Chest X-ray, PA view. Patient: 78 years old, sex F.
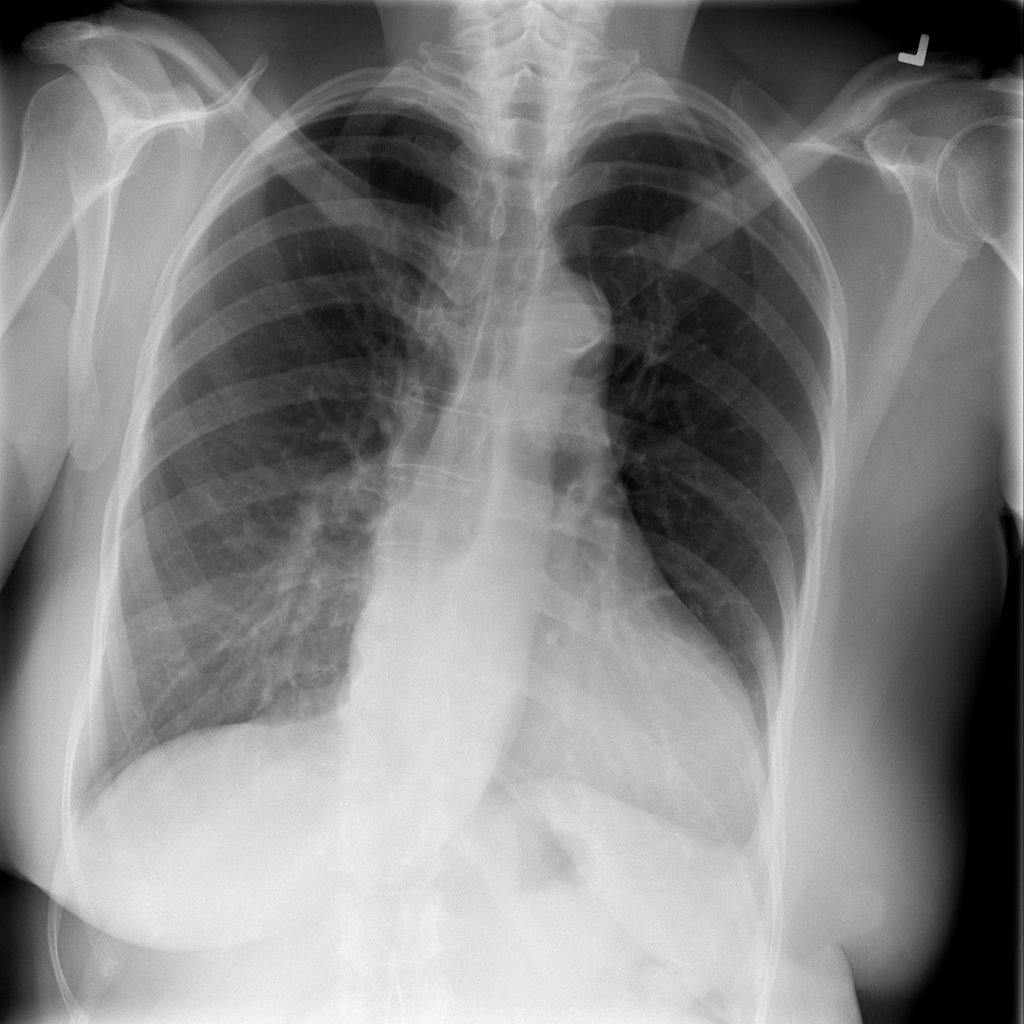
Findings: No Finding